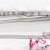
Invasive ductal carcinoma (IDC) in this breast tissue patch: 0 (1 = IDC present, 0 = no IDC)